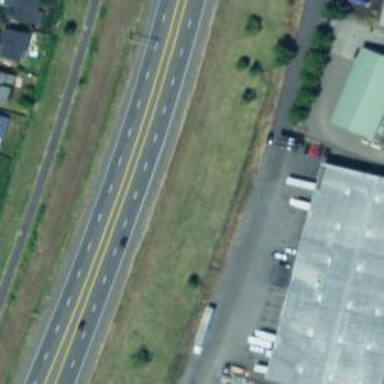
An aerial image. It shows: Asphalt trunk highway classified as expressway.